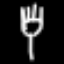
Label: fork